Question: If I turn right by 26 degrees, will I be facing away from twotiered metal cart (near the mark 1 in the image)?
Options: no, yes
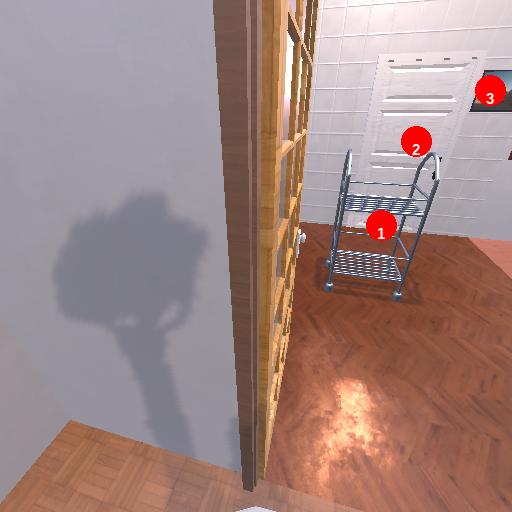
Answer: no